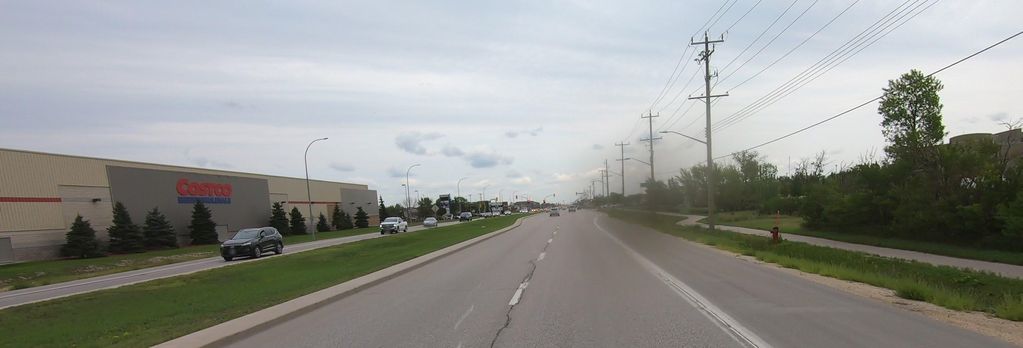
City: winnipeg